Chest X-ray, AP view. Patient: 12 years old, sex F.
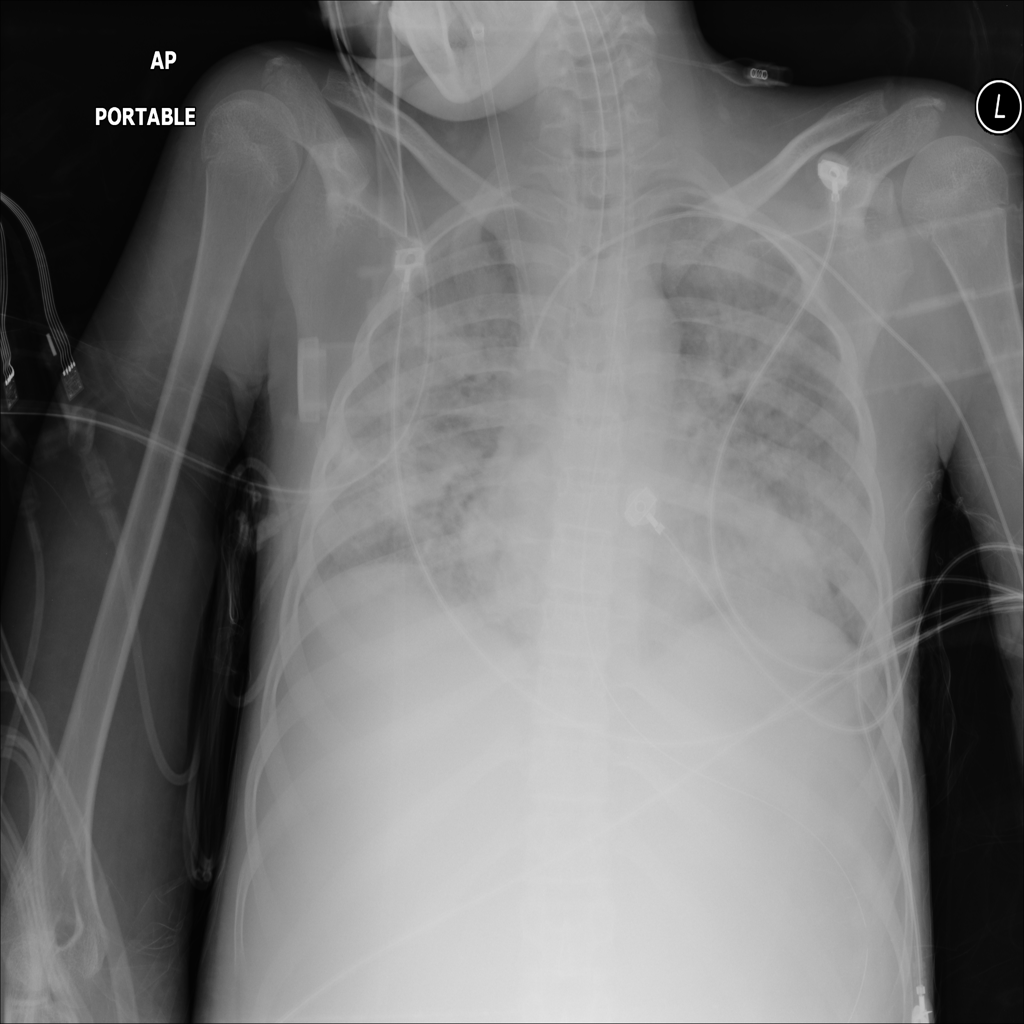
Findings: Cardiomegaly, Effusion